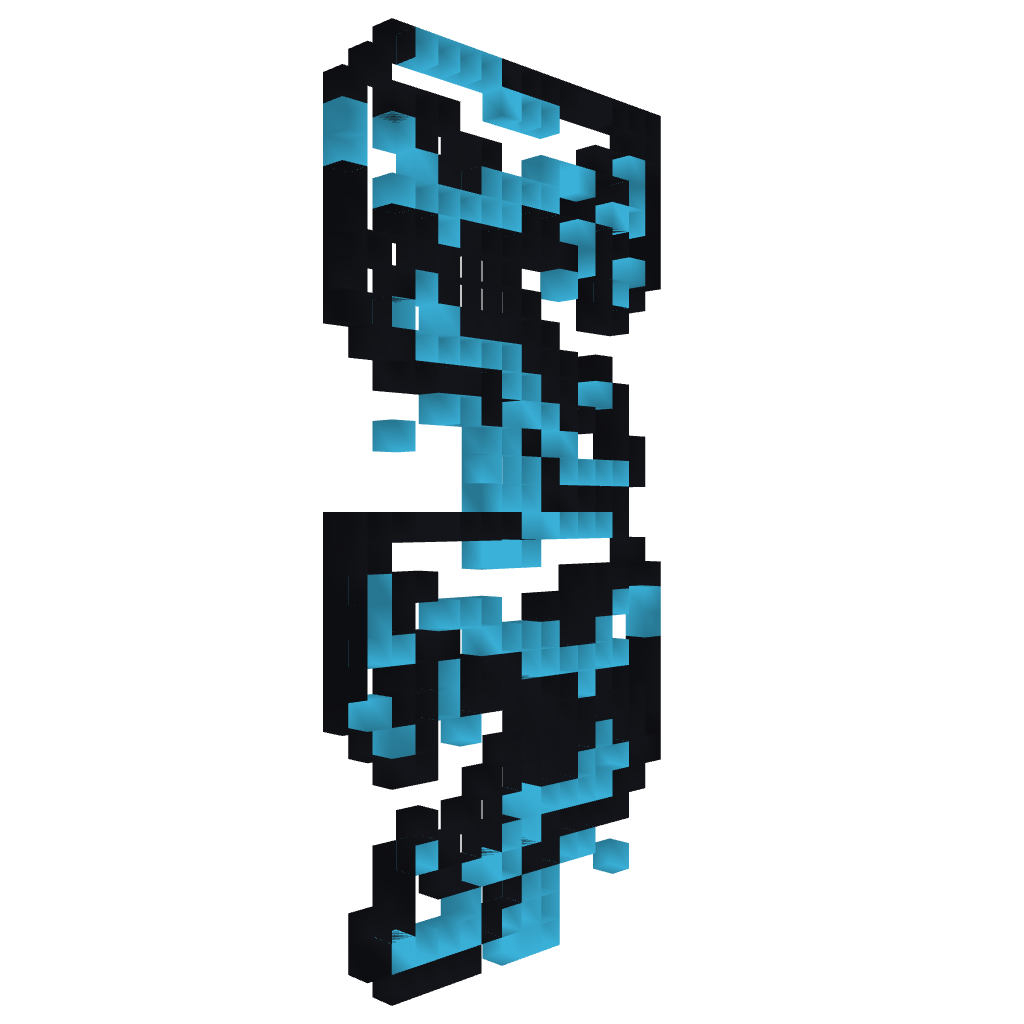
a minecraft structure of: Dragon Piller from Castlevania 1